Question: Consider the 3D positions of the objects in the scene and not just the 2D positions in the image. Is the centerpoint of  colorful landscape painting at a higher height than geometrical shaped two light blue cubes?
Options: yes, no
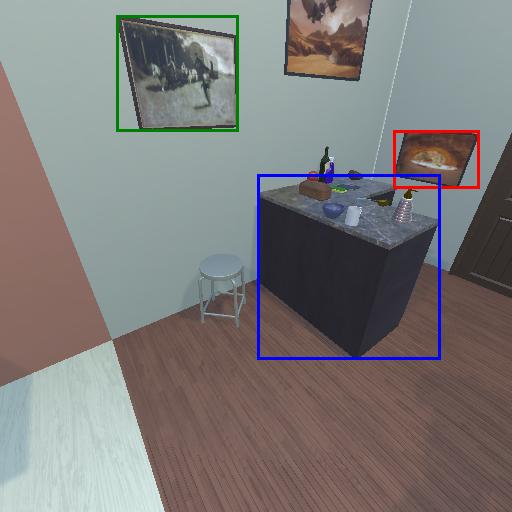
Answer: yes